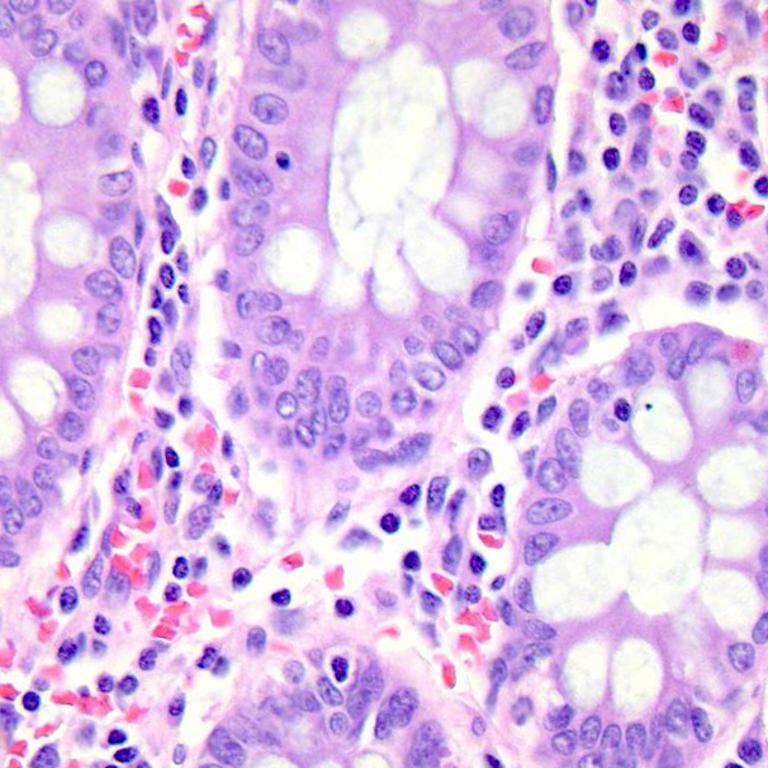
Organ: colon
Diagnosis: benign